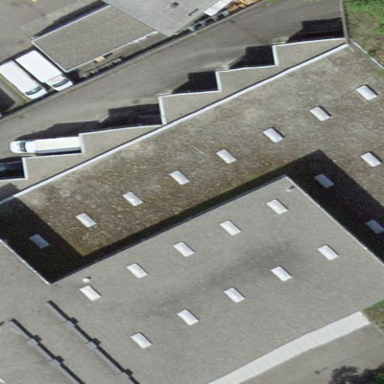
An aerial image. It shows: Warehouse.